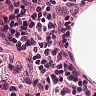
Metastatic tissue present: no